Current action and preconditions to check: trajectory_clear

Your task: For each precondition in the list above, predict whether it will hold at this action.

Consider the current scene as observed from the mobile robot's camera, and analyze the predicted future states of all dynamic agents (e.g., people, animals, vehicles, or any moving entities) within the NEXT SECOND.

IMPORTANT: Only answer "very likely" if you are absolutely certain—based on strong, clear evidence—that a dynamic agent will violate the precondition in the predicted future state. Do NOT answer "very likely" for unlikely, ambiguous, or low-probability risks.

Ask yourself for each precondition: Is there a high probability, with clear and convincing evidence, that the predicted future states of any dynamic agent will interfere with the predicted future state of the currently executing action within the NEXT SECOND, causing that precondition to fail?

Assess the risk level based on these predictions. Use "likely" or "very likely" if motions create a clear risk of interference.

Use "neutral" or "improbable" if agents are nearby but their predicted paths are clearly diverging or non-conflicting.

Failure Risk Categories: "very improbable", "improbable", "neutral", "likely", "very likely"

Answer Format: Output ONLY the probability_of_failure value from these categories: "very improbable", "improbable", "neutral", "likely", "very likely"

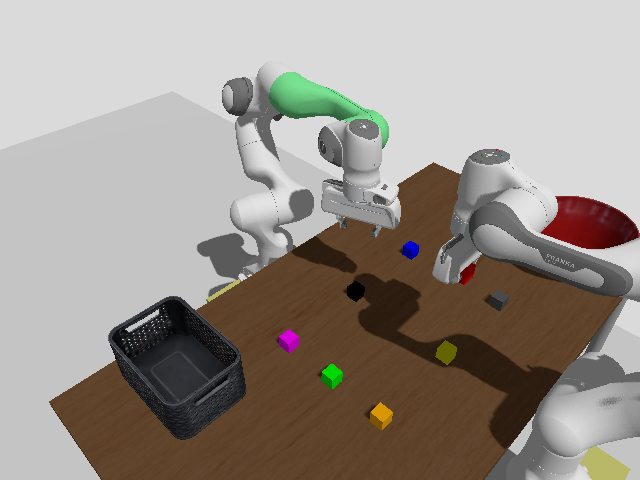

Answer: improbable